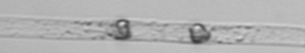
Label: Dactyliosolen_blavyanus